Question: I want to make a part of shape different color using CSS or Javascript.
For example;

I want to change green level programmatically.
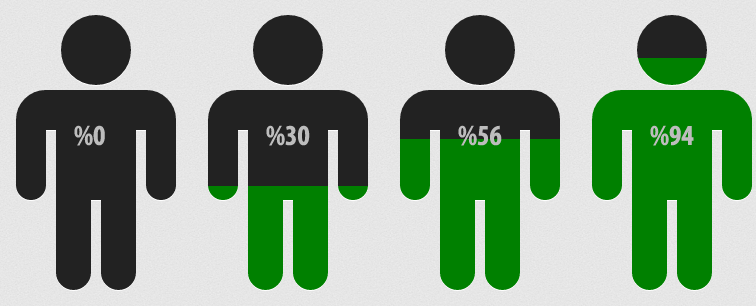
Answer: Font-awesome icons are text. You cant do that with text.
What you can do is absolutely-position one character on top of the other and using 'overflow:hidden' on the top one, adjust its height to reveal the bottom-half according to the height you need.
Like this:
'''
.icon {
position:relative;
color:#000;
font-size:50px
}
.overlay {
position:absolute;
top:0;
left:0;
color: #f00;
height:25px;
overflow:hidden;
}
'''
HTML:
'''
<div class="icon">X<div class="overlay">X</div></div>
'''